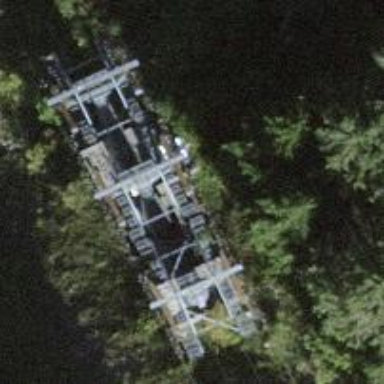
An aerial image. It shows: Pylon for aerialway.